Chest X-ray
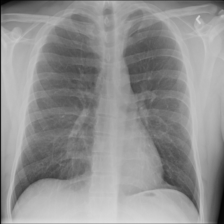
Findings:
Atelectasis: negative
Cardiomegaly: negative
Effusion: negative
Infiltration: negative
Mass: negative
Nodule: negative
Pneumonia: negative
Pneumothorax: negative
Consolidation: negative
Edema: negative
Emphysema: negative
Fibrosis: negative
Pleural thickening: negative
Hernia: negative